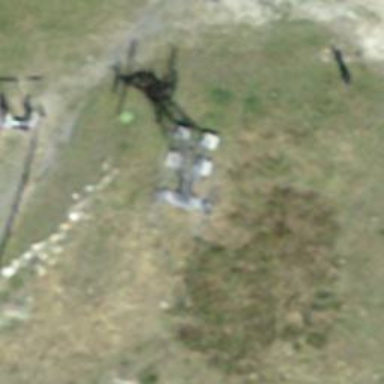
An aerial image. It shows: Pylon for aerialway.